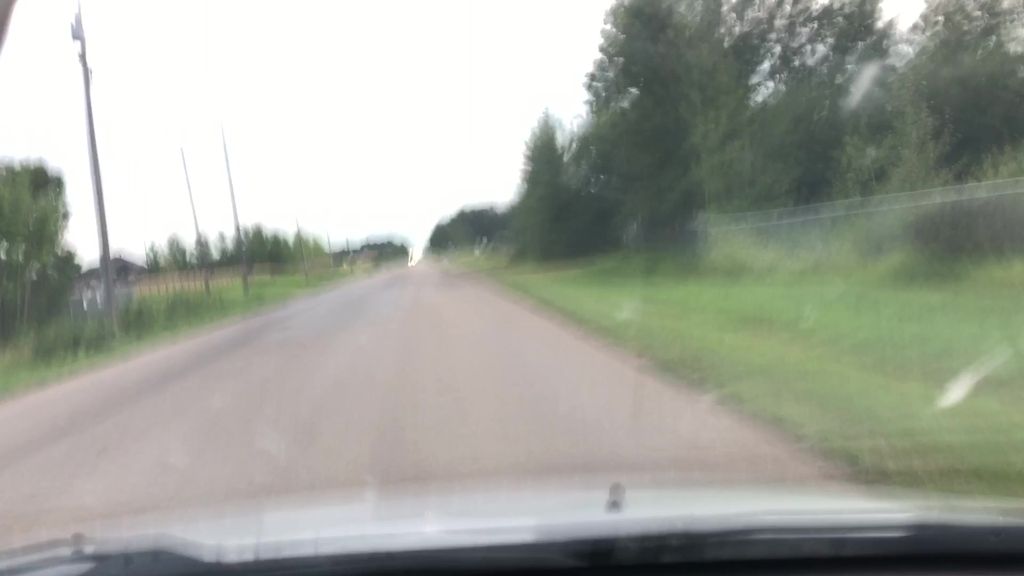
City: edmonton